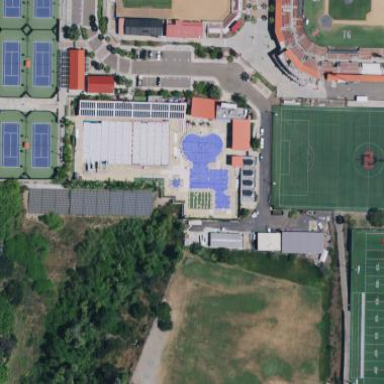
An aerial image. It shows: Sports centre specializing in swimming activities located in leisure land area.